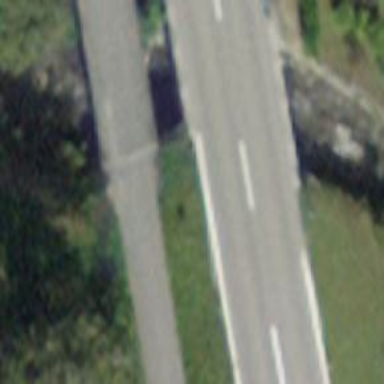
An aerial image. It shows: Primary highway on asphalt bridge.